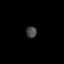
Tissue: lung
Cell type: Epithelial cells
Senescence score: 0.2133
Nuclear area (px): 115
Mean DAPI intensity: 70.913